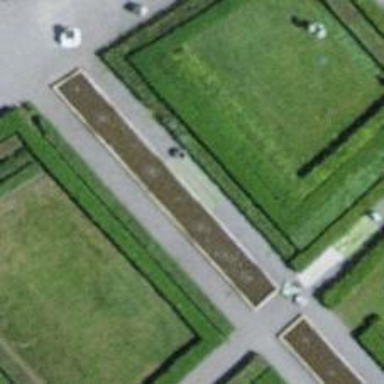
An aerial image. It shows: Fountain.